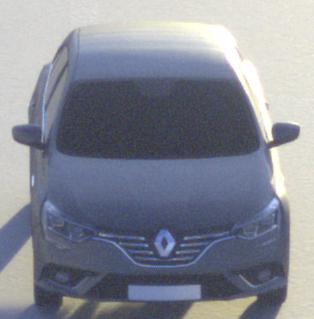
Make: Renault
Model: Mégane ENERGY TCe 100
Detailed model: Mégane (IV)
Model produced from: 2016/03
Model produced until: 2018/08
Doors: 5
Color: gray
Road condition: dry road
Daytime: sunrise or sunset
Contrast: high contrast